Question: I have a field carton no which is string type.The values are 1 and 2.
I gave summary as count for that in report footer .But it is showing 32 .But it should show 2 only.
Here the report having 32 records .I tried with changing string to number also
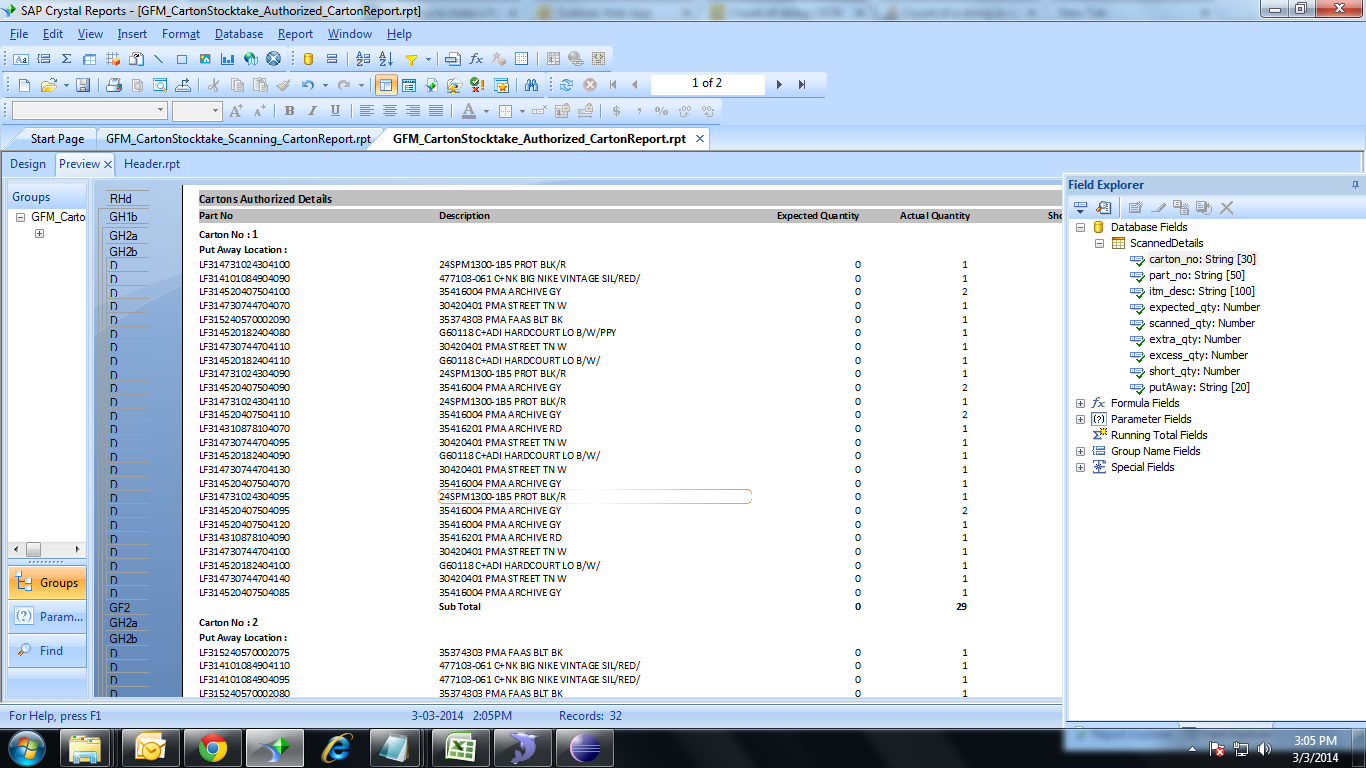
Answer: Switch your summarized field from 'count' to 'distinct count'.